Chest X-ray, PA view. Patient: 53 years old, sex M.
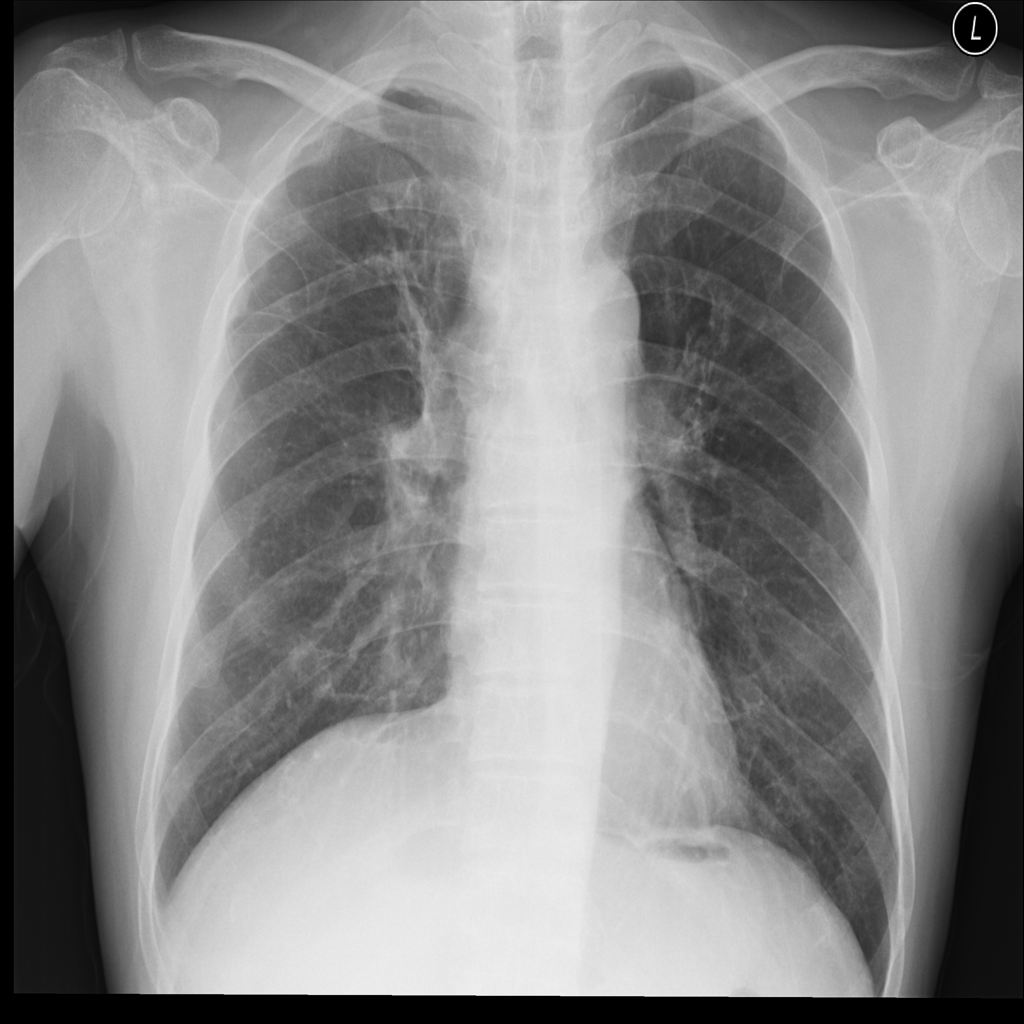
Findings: Nodule, Pleural_Thickening